Question: My java web start application always displays a warning icon in the top-right corner of the window. This is what I'm talking about:

I'd like to get rid of it. I have tried to sign my application without purchasing any certificate, just using 'jarsigner', but the icon is still there. In the other hand, if I don't sign the application at all, the icon is there as well. To be precise, i must say that my application runs in the basic sandbox.
Can I get rid of this ugly icon ? I don't like it because I will target a public & general audience, and some people might misinterpret its meaning. Would purchasing a certificate from an authority help in removing this icon ?
And in case it is related to my question, this is my 'jnlp' file:
'''
<?xml version="1.0" encoding="UTF-8"?>
<jnlp spec="1.0+"
codebase="http://localhost:8080/bin/"
href="xxx-webstart.jnlp">
<information>
<title>xxx.com</title>
<vendor>xxx.com</vendor>
</information>
<resources>
<!-- Application Resources -->
<j2se version="1.6+"
href="http://java.sun.com/products/autodl/j2se"/>
<jar href="xxx.jar" main="true" />
</resources>
<application-desc
name="xxx.com"
main-class="com.xxx.client.swing.main.MainClientSwing"
width="400"
height="400">
</application-desc>
<update check="always" policy="always"/>
</jnlp>
'''
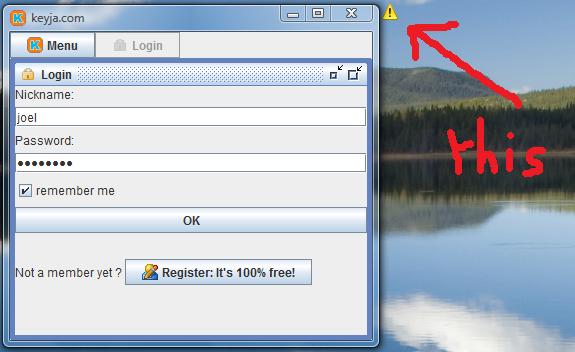
Answer: If the code is signed (with any certificate, self-signed or verified), declares 'j2ee-application-client-permissions' or 'all-permissions' & is accepted by the user, the warning will disappear.